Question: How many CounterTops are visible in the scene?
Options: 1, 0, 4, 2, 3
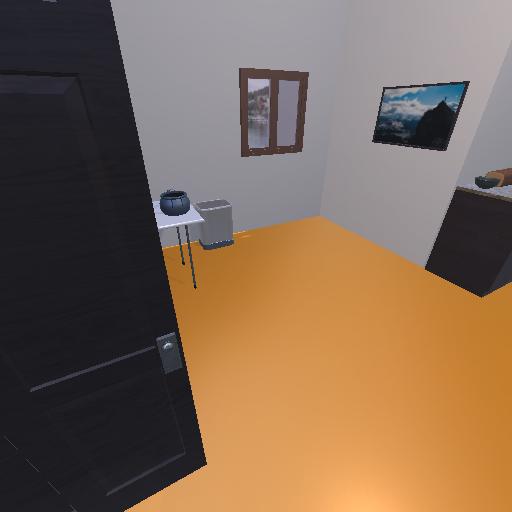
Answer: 1